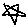
Label: star